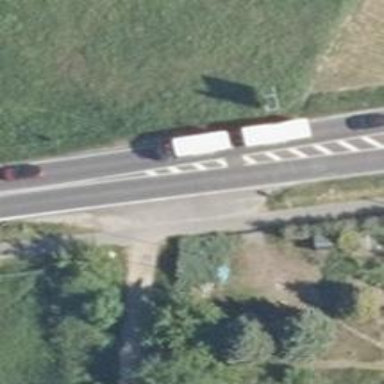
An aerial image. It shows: Secondary road with asphalt surface.